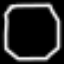
Label: octagon